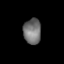
Tissue: lung
Cell type: Fibroblasts
Senescence score: 0.5475
Nuclear area (px): 435
Mean DAPI intensity: 115.832